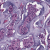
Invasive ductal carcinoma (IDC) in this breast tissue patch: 1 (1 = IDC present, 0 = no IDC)